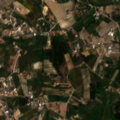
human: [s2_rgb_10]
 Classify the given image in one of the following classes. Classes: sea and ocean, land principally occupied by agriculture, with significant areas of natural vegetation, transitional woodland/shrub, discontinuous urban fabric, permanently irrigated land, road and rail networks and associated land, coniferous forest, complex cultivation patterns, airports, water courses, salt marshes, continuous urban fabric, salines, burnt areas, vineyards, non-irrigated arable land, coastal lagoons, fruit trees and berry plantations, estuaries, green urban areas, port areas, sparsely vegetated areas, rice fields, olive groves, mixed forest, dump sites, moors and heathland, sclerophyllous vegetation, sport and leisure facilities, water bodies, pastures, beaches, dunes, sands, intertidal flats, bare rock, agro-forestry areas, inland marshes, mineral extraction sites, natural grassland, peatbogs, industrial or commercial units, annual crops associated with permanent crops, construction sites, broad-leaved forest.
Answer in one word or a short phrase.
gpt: discontinuous urban fabric, vineyards, complex cultivation patterns, land principally occupied by agriculture, with significant areas of natural vegetation